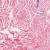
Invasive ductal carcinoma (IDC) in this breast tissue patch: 0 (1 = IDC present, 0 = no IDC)